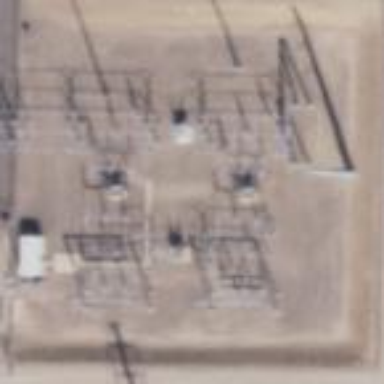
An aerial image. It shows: Outdoor power substation with fence surrounding it. The substation operates at the transmission level.